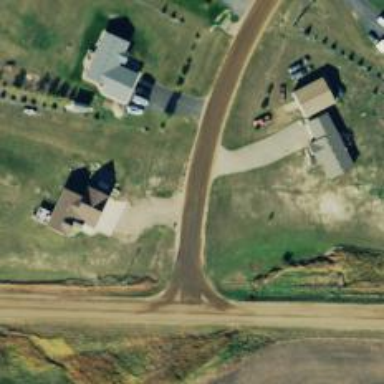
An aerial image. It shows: Residential road.